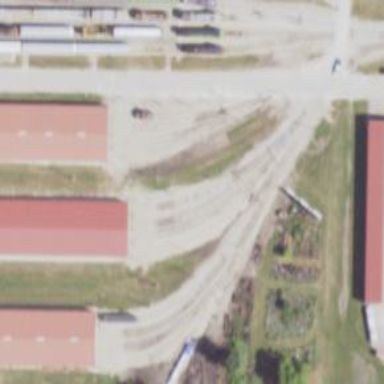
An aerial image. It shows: Preserved railway yard with electrified contact lines for rail service.